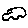
Label: car